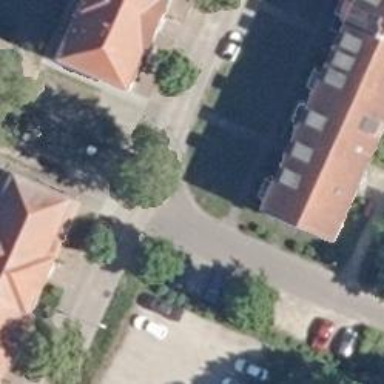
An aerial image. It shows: Residential road with concrete lanes.